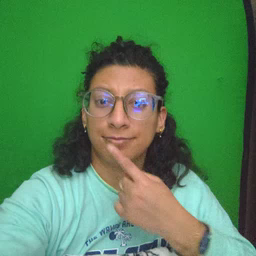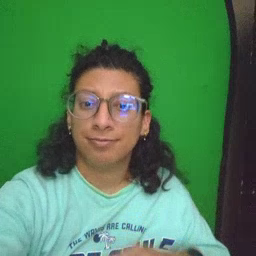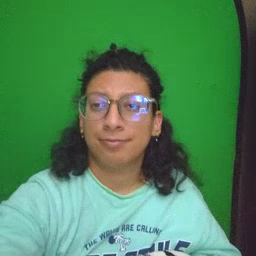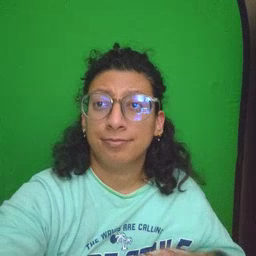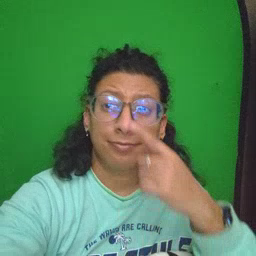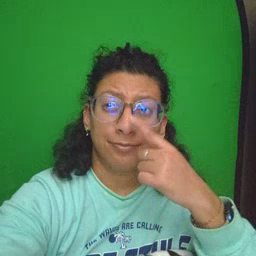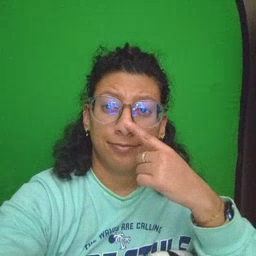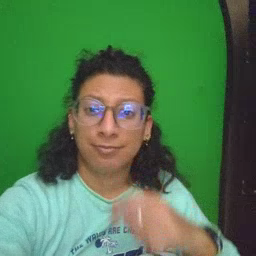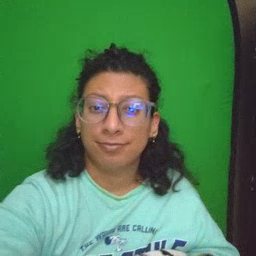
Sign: nose